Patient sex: F
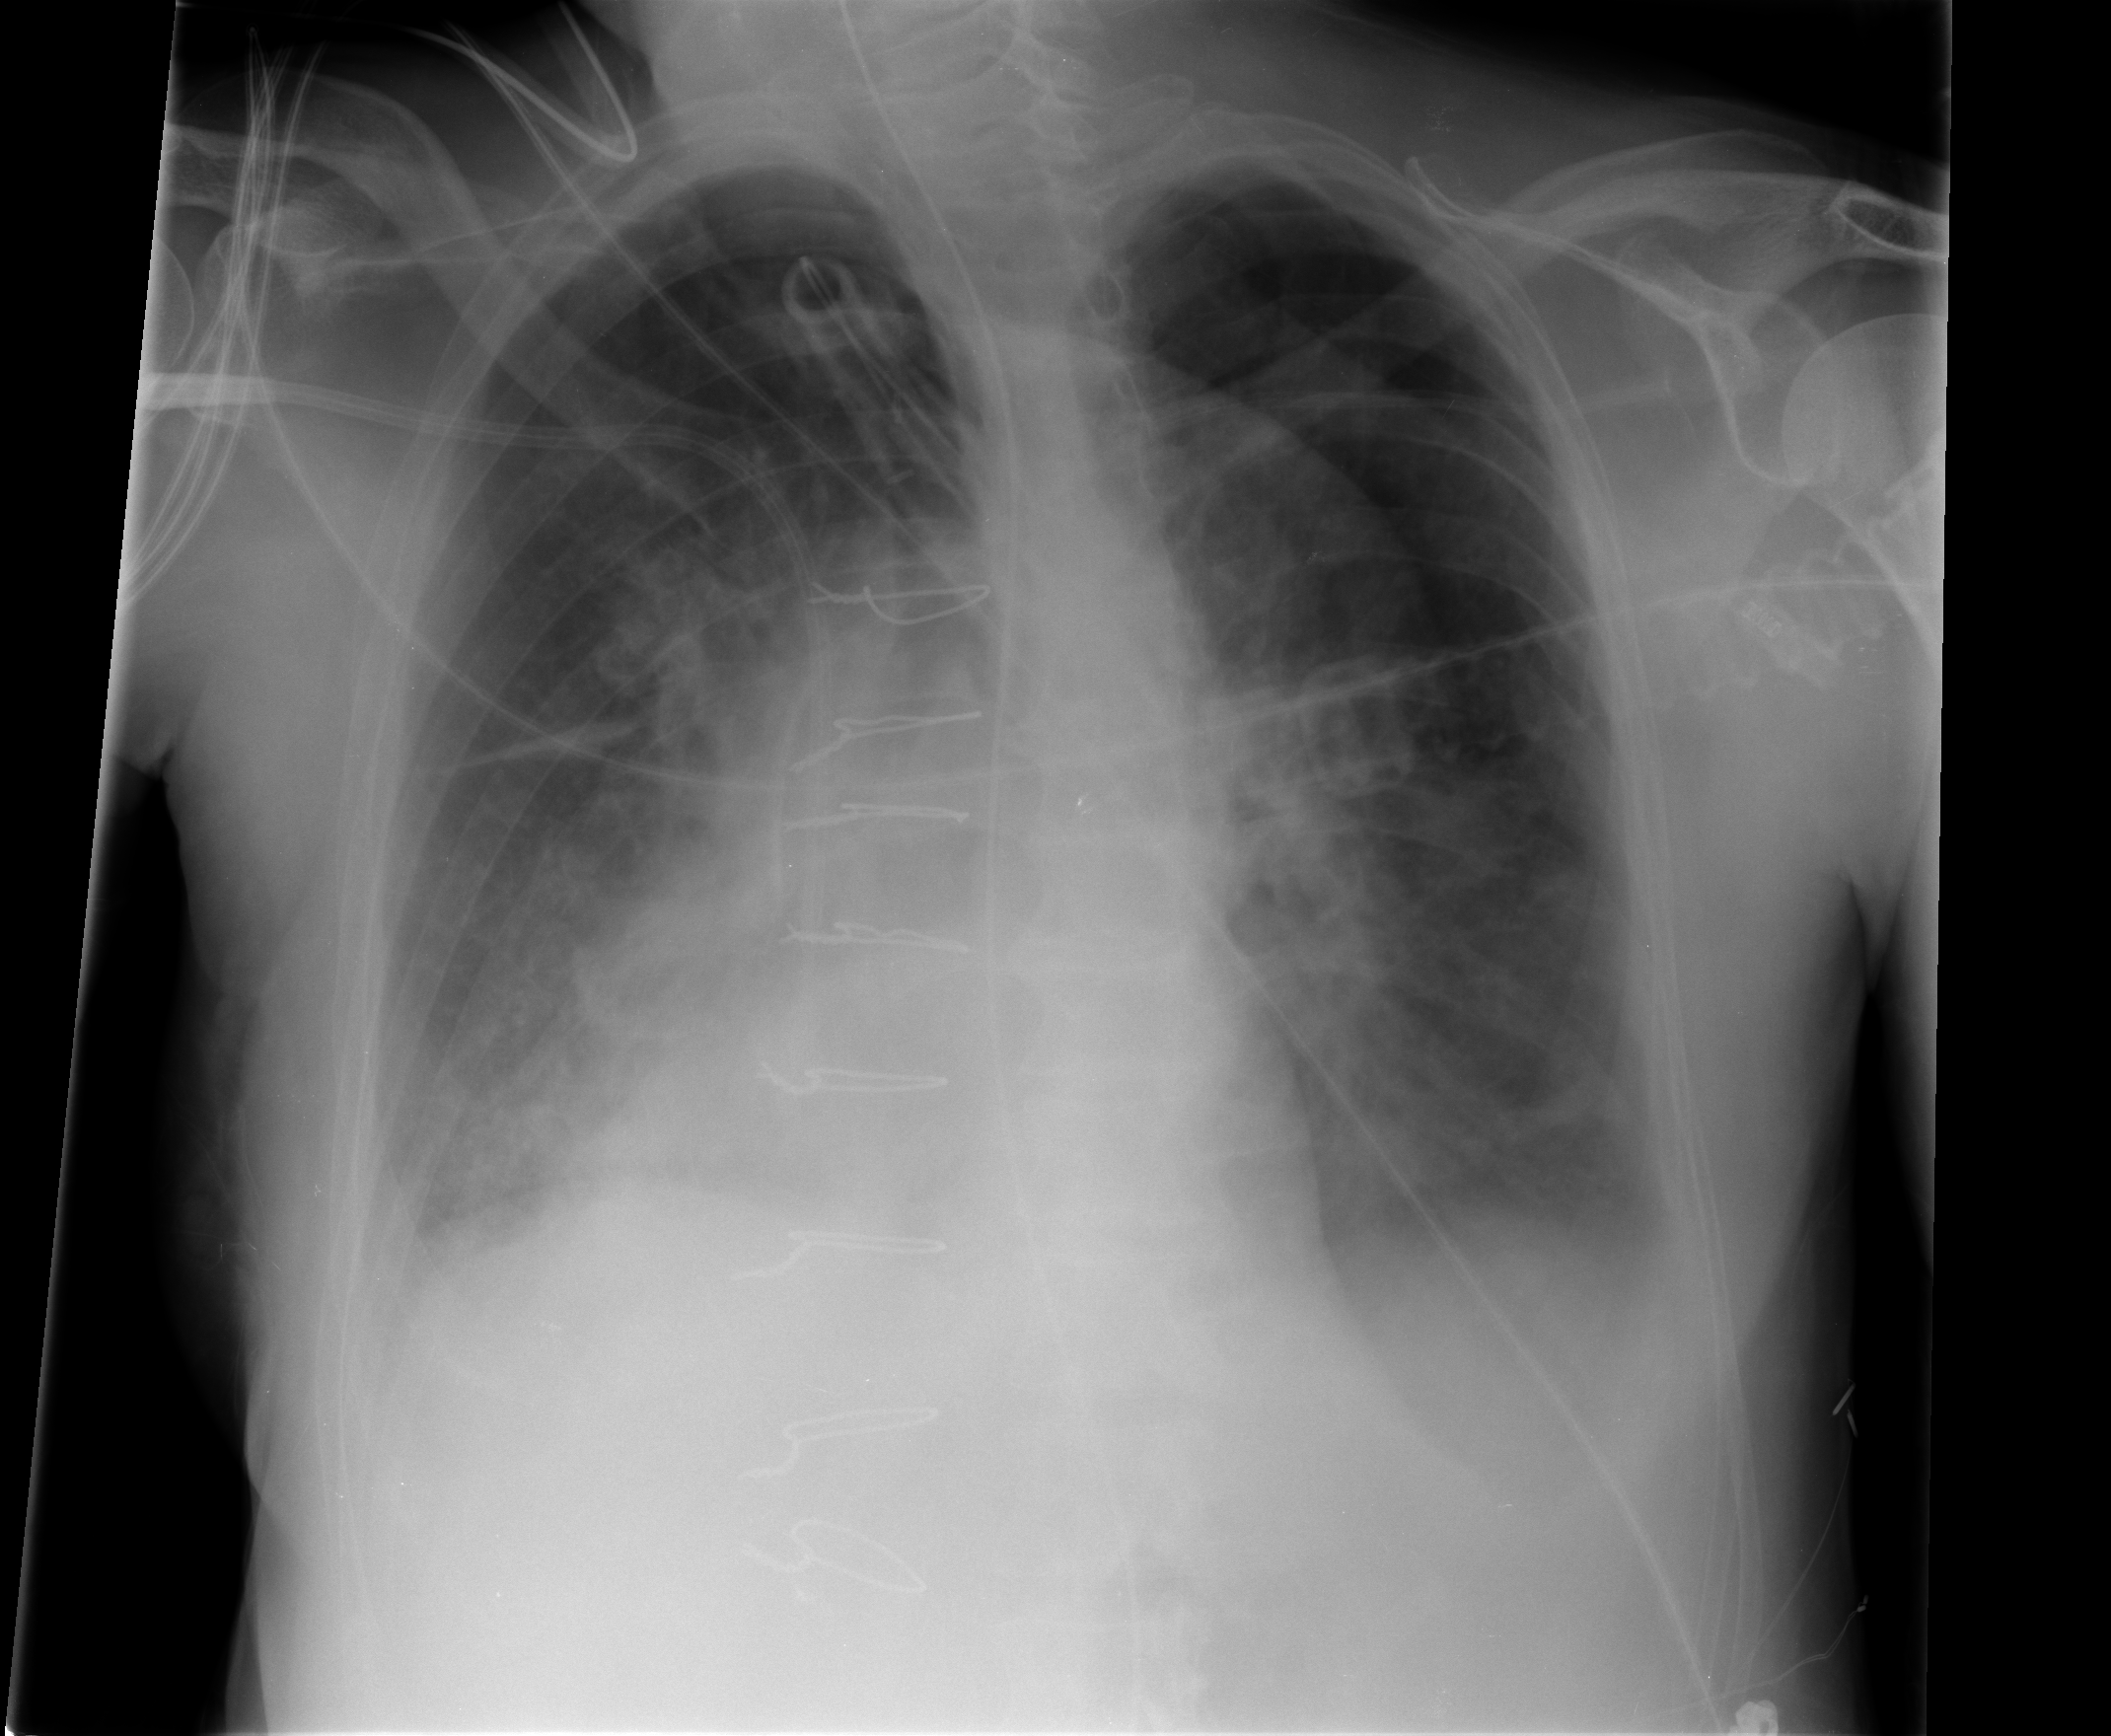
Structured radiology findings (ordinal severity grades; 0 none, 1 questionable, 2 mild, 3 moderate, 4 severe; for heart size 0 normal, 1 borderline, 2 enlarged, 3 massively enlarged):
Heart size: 0
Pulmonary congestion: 2
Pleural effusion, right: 2
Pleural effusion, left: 2
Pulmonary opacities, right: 2
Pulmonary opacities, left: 2
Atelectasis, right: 3
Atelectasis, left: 2